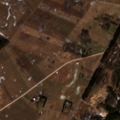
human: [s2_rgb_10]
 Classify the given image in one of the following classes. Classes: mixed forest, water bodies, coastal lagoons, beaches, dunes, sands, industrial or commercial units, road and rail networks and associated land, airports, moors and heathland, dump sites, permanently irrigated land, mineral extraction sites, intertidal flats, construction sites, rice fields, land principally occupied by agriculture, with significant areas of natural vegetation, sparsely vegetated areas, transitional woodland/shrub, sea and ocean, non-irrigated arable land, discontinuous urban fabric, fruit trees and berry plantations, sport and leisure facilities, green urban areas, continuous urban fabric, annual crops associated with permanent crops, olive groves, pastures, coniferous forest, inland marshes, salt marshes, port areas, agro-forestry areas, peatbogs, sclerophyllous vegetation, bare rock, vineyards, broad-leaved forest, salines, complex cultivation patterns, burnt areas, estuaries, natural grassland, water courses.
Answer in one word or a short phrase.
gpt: non-irrigated arable land, complex cultivation patterns, land principally occupied by agriculture, with significant areas of natural vegetation